Field crop: maize
Growth stage: 1
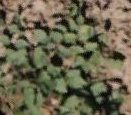
Species: convolvulus